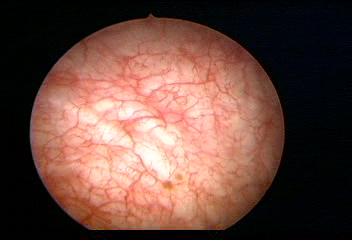
Modality: WLC
Class: Normal mucosa
Bladder cancer association: No